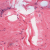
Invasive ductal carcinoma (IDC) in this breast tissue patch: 0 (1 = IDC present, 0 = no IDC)